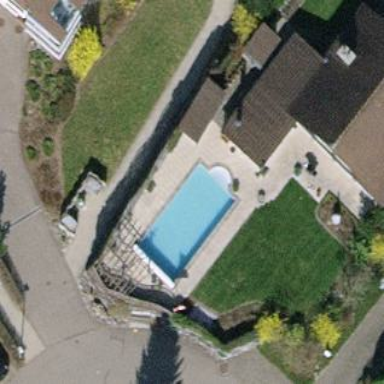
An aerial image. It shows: Swimming pool within leisure land area designed for swimming activities.